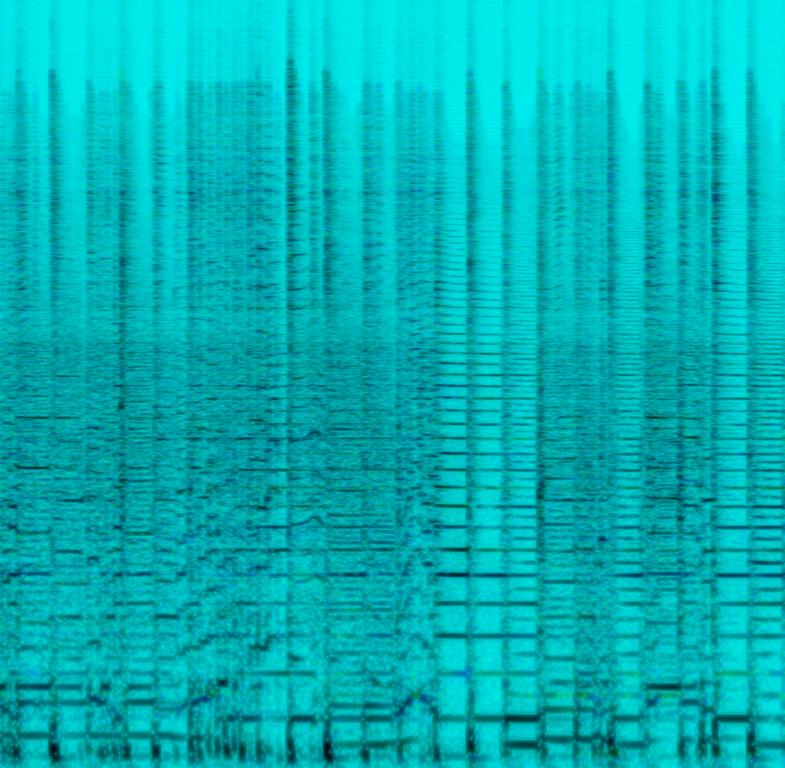
The song is an instrumental. The tempo is medium with an acoustic guitar playing lead, electric guitar accompaniment and a groovy bass line and no percussion instruments. The song is spirited and energetic. The audio quality is quite poor and the song has rock music influences.